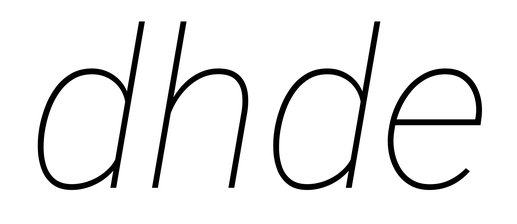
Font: Roboto-Italic_Thin_Italic